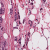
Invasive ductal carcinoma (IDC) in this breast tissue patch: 1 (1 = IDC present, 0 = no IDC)